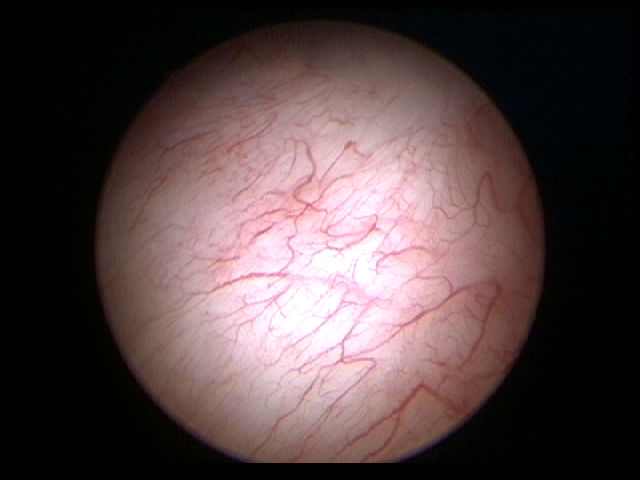
Modality: WLC
Class: Non-malignant
Subclass: BenignNOS
Lesion: L2
Morphology: Non-papillary
Bladder cancer association: No